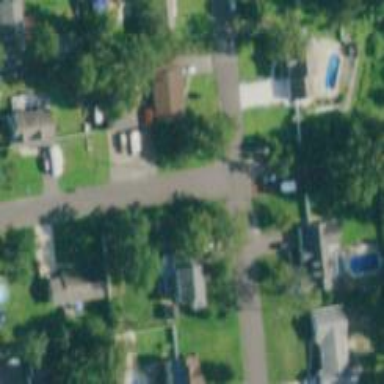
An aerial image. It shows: Residential road.